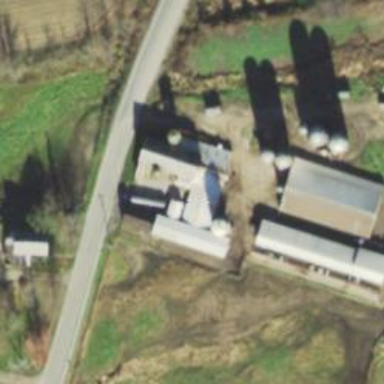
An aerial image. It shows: Farm.